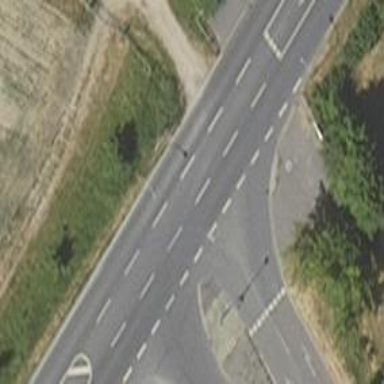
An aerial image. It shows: Asphalt road classified as primary highway.